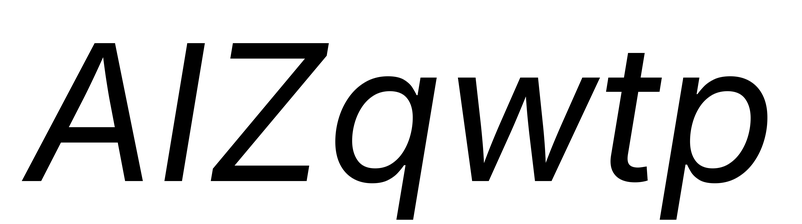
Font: Inter-Italic_Italic